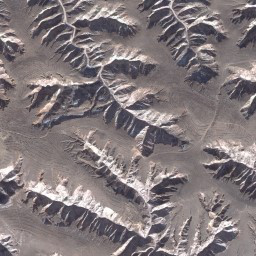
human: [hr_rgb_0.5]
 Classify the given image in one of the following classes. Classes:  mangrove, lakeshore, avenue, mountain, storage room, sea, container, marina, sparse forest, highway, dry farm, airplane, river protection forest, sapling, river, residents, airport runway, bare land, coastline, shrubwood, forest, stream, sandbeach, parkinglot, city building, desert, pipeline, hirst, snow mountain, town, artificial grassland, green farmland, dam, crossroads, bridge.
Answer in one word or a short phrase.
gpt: mountain